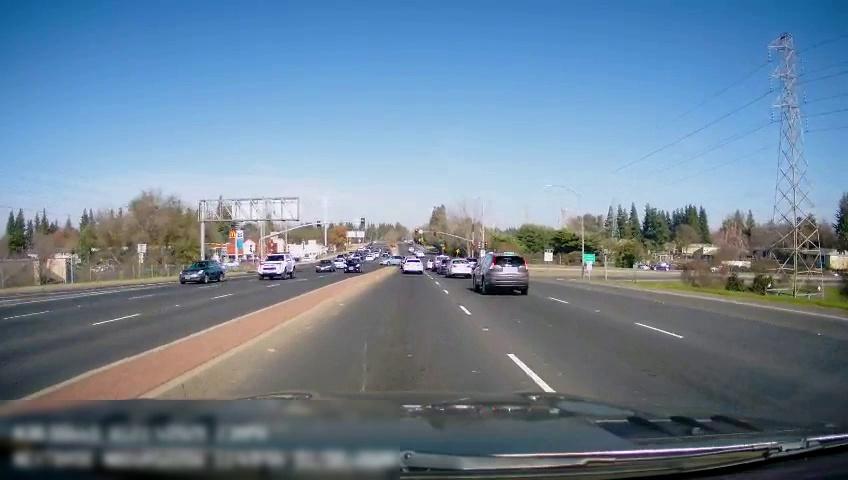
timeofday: Day
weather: Sunny
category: Drivable Space
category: Drivable Space
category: Vehicles | SUV
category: Vehicles | Car
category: Vehicles | Car
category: Vehicles | Car
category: Vehicles | Car
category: Vehicles | Car
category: Vehicles | SUV
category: Vehicles | SUV
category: Vehicles | Car
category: Vehicles | Car
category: Vehicles | Truck
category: Vehicles | Car
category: Lanes | Current Lane
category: Lanes | Alternate Lane
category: Lanes | Opposite Lane
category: Lanes | Opposite Lane
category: Traffic | Signs